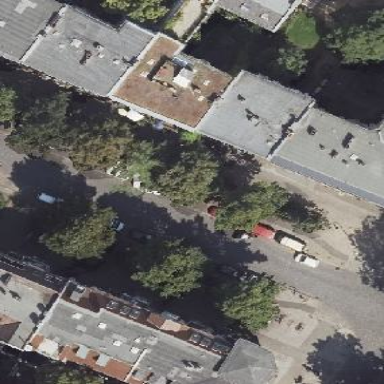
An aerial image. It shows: Street-side parking lot with sett surface.